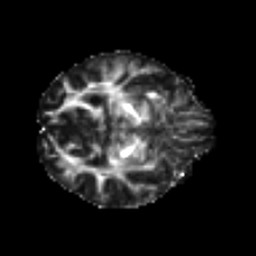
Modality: FA
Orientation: axial
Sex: female
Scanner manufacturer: ge
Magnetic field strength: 3 T
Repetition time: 7 s
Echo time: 0.08 s